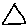
Label: triangle